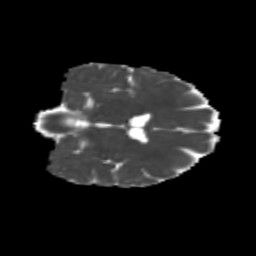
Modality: MD
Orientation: coronal
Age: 29
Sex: female
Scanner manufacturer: siemens
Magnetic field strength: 3 T
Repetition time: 1.8 s
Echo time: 0.07 s